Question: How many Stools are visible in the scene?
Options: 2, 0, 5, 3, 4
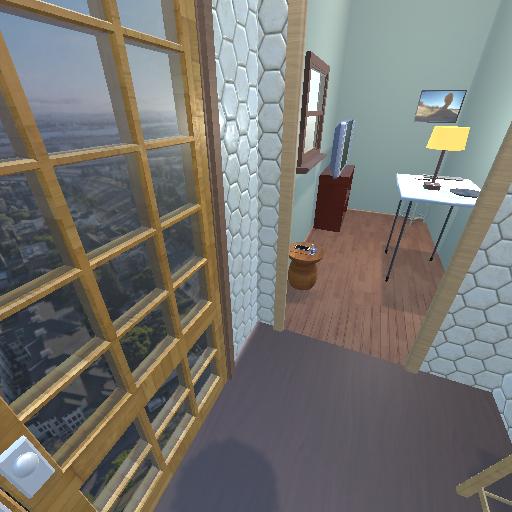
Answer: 2